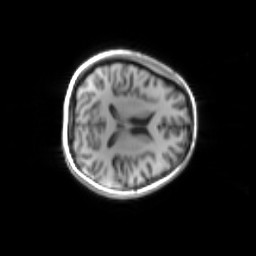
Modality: inplaneT1
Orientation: axial
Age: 27
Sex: female
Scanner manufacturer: siemens
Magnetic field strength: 3 T
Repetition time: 1.2 s
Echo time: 0.00251 s